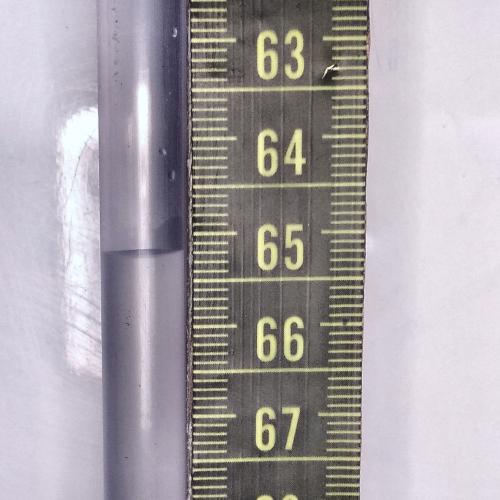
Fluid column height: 65.2 cm